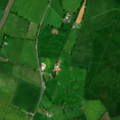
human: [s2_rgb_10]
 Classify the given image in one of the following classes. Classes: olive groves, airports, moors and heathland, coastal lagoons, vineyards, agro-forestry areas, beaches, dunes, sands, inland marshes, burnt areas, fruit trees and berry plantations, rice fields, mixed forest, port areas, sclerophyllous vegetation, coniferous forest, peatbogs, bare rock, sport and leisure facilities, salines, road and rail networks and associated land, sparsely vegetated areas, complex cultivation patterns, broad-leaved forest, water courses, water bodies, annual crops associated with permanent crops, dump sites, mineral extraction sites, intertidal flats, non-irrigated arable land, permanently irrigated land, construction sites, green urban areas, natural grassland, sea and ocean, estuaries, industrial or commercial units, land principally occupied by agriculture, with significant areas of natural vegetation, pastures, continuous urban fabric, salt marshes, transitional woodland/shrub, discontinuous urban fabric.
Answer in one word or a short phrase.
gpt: non-irrigated arable land, pastures